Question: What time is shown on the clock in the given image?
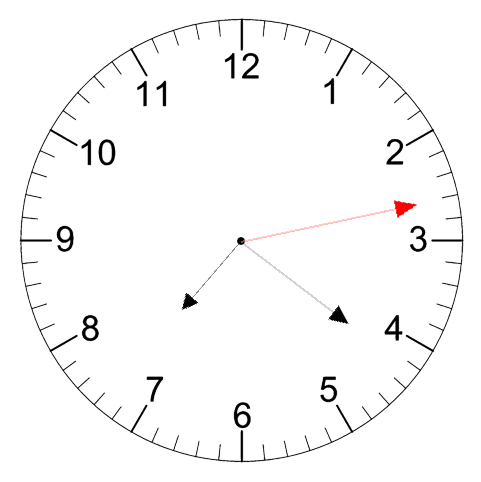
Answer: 07:21:13